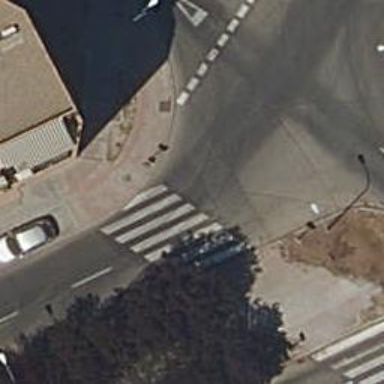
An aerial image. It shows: Zebra crossing on the road.